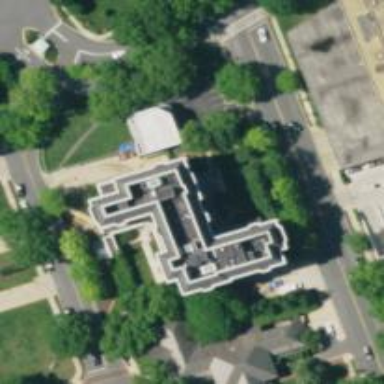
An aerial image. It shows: Commercial building.